Question: How to change the scrollbar css in Kendo UI grid.
Is there any way (jQuery or CSS or anything) to change the styles. I wanna of the .
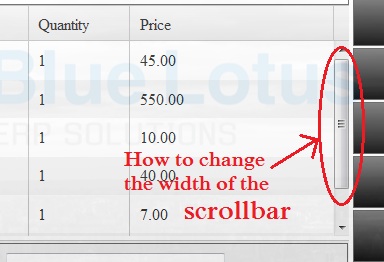
Answer: In webkit, you can use '::-webkit-scrollbar' property to define custom scrolbar
'''
::-webkit-scrollbar {
width: 4px;
}
::-webkit-scrollbar-button {
background: #ccc
}
::-webkit-scrollbar-track-piece {
background: #888
}
::-webkit-scrollbar-thumb {
background: #eee
}
'''
OR
you could use Javascript plugins to customize scrollbars, like <URL>